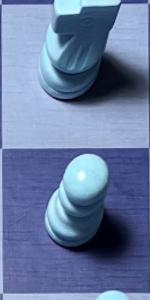
Label: Pawn_White